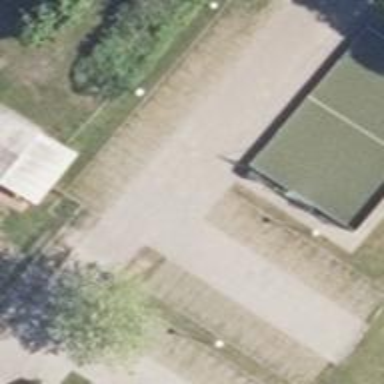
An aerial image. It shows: Parking area.